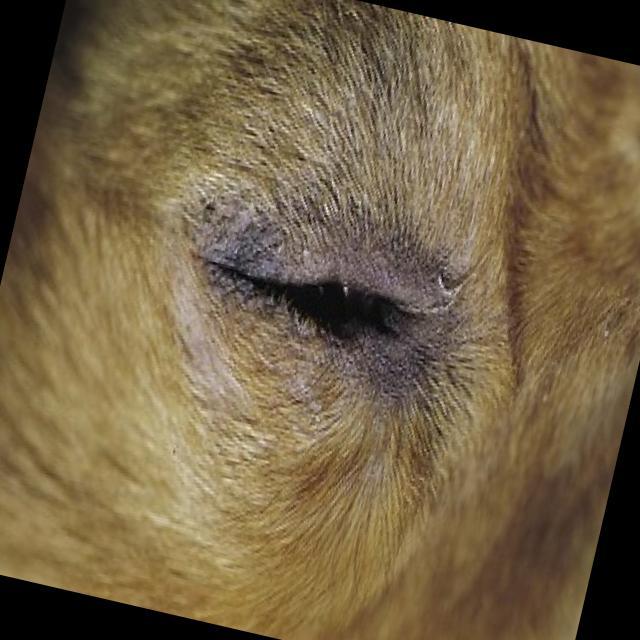
Canine hypersensitivity reaction — allergic skin response with urticaria, erythema, pruritus, and angioedema. May be food, environmental, or flea allergy related.